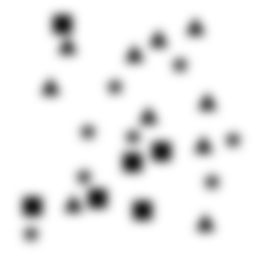
Squares: 6
Triangles: 10
Stars: 8
Total shapes: 24